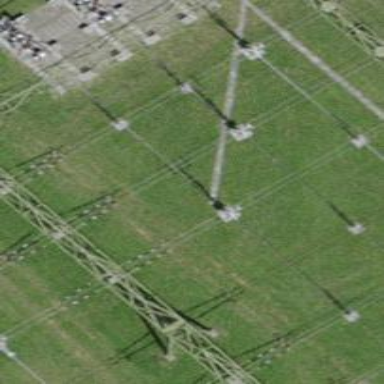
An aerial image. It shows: Power line carrying busbar.